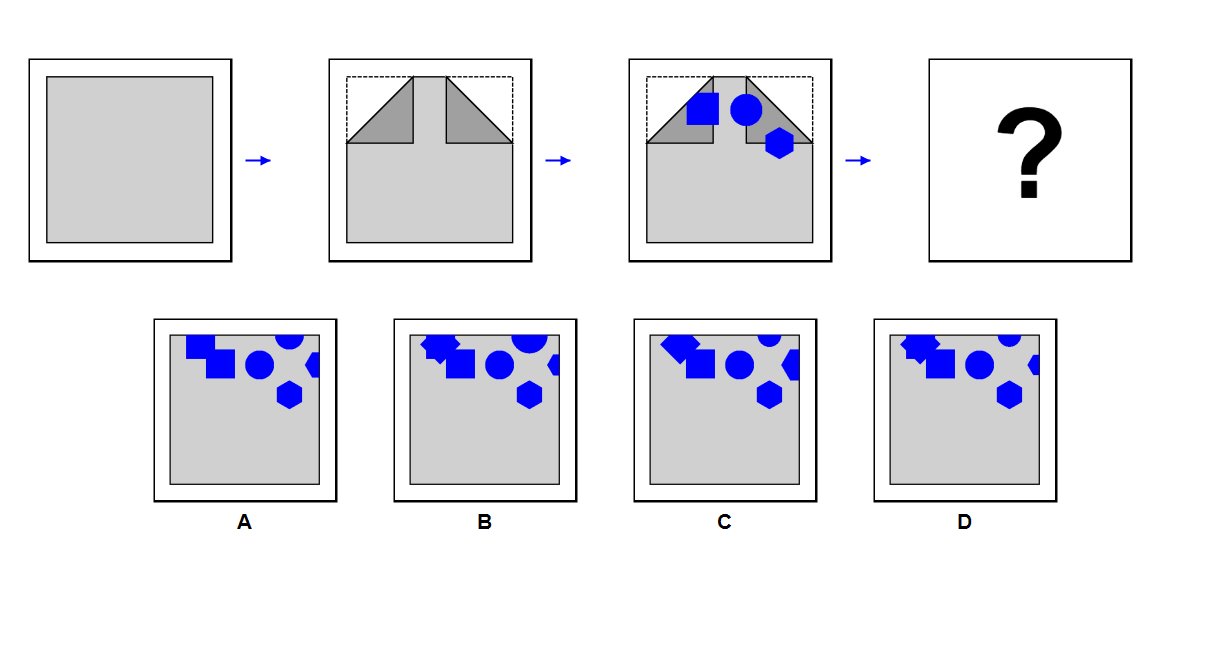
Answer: A